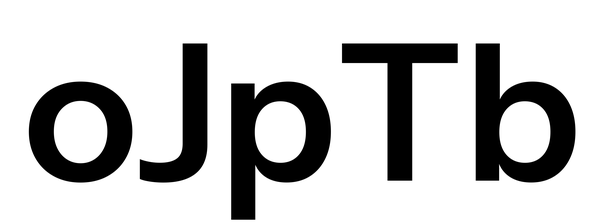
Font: InstrumentSans_SemiBold